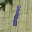
Label: 1